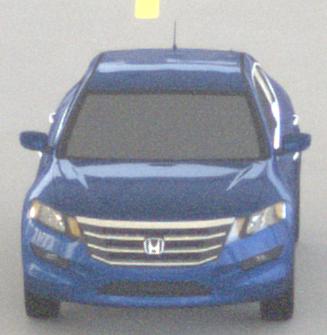
Make: Honda
Model: Crosstour
Detailed model: -
Model produced from: 2009
Model produced until: 2012
Doors: 4
Color: blue
Road condition: dry road
Daytime: morning or afternoon
Contrast: low contrast